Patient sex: M
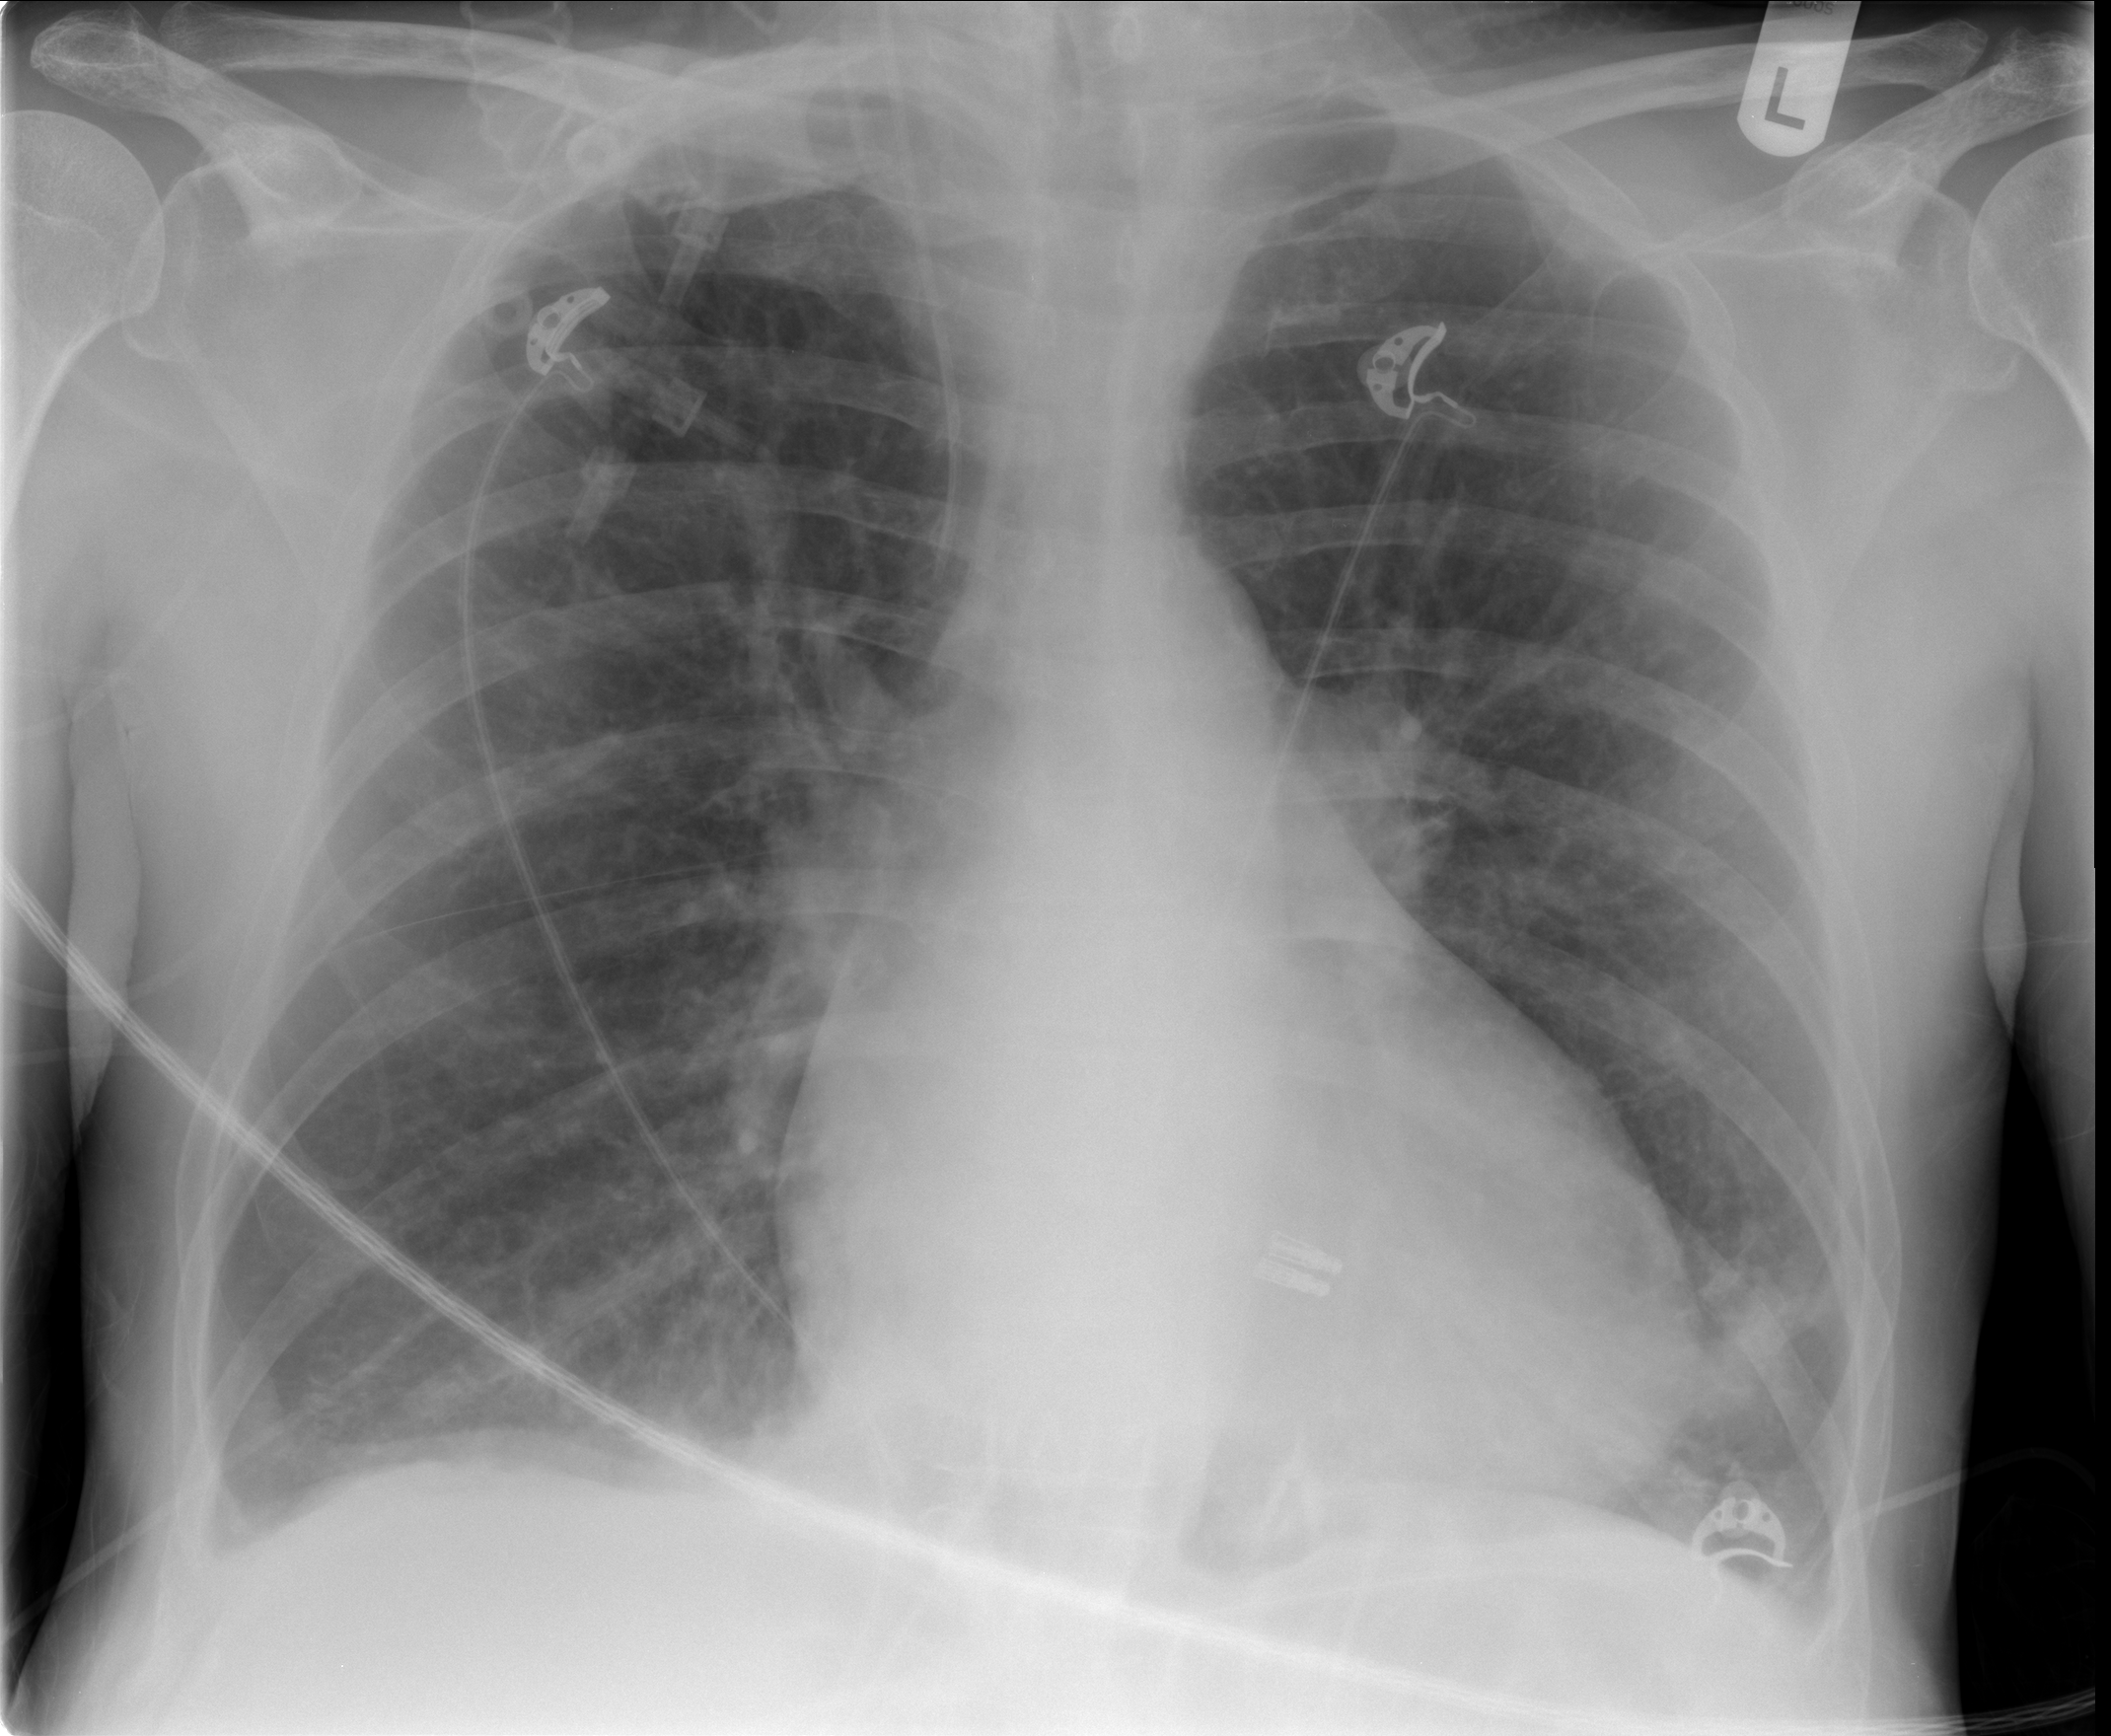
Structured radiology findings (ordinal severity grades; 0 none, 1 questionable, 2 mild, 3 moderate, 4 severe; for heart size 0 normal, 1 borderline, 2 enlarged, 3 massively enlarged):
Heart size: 2
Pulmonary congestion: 1
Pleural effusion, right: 1
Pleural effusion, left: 1
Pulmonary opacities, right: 2
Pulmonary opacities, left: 1
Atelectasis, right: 2
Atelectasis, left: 2